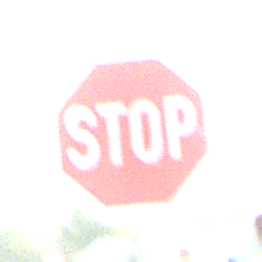
Verkehrszeichen: Stop
Umgebung: Outdoor, Special
Tageszeit: SunriseSunset
Wetter: Clear
Licht: Natural
Jahreszeit: NotSpecified
Kontrast: MediumContrast